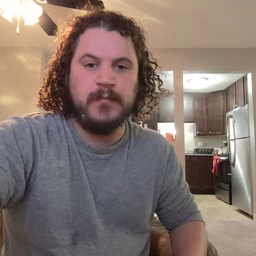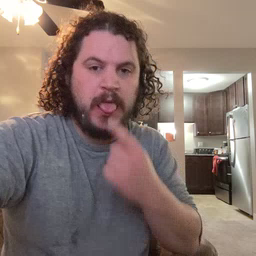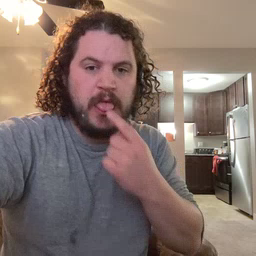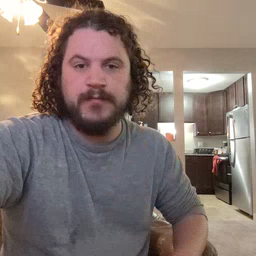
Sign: tongue